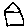
Label: house